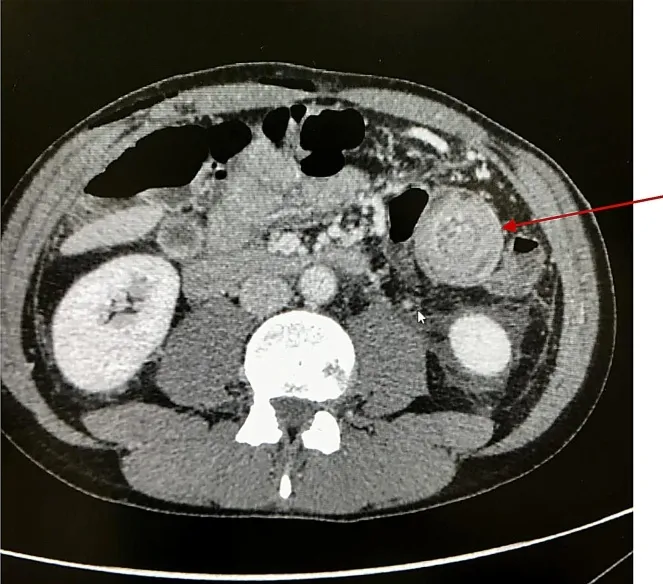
CT scan image: The arrow indicates invagination of intestinal loop in the left hypochondrium with endolume corpuscular fluid component.
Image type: radiology (ct)